Interaction volume radius: 5 \u00c5
Interaction volume height: 30 \u00c5
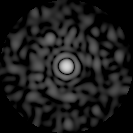
Disorder parameter: 0.8395